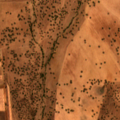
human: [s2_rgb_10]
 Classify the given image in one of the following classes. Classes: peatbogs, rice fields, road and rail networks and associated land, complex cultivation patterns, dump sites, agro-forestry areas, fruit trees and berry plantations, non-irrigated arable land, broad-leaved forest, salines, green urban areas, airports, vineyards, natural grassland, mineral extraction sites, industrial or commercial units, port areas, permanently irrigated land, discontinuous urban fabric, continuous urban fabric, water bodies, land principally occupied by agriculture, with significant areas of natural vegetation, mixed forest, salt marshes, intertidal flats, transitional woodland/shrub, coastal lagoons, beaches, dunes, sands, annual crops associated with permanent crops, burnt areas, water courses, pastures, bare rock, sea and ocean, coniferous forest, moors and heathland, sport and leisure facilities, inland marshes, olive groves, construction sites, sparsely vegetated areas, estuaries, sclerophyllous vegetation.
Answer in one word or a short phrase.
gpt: non-irrigated arable land, permanently irrigated land, annual crops associated with permanent crops, agro-forestry areas